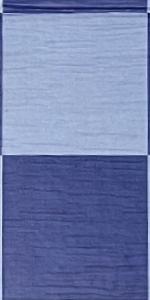
Label: Empty